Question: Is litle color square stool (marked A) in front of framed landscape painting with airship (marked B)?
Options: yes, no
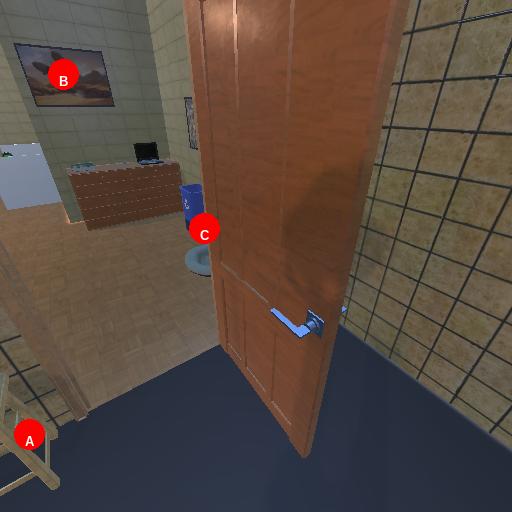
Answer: yes